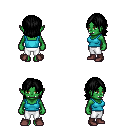
a pixel art fantasy rpg character, female body template, orc, green skin, teal pirate shirt, white pants, black long bangs hairstyle, maroon shoes, four views (front, back, left, right), 2x2 character sprite sheet, small pixel art, hard edges, no anti-aliasing